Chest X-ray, PA view. Patient: 53 years old, sex M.
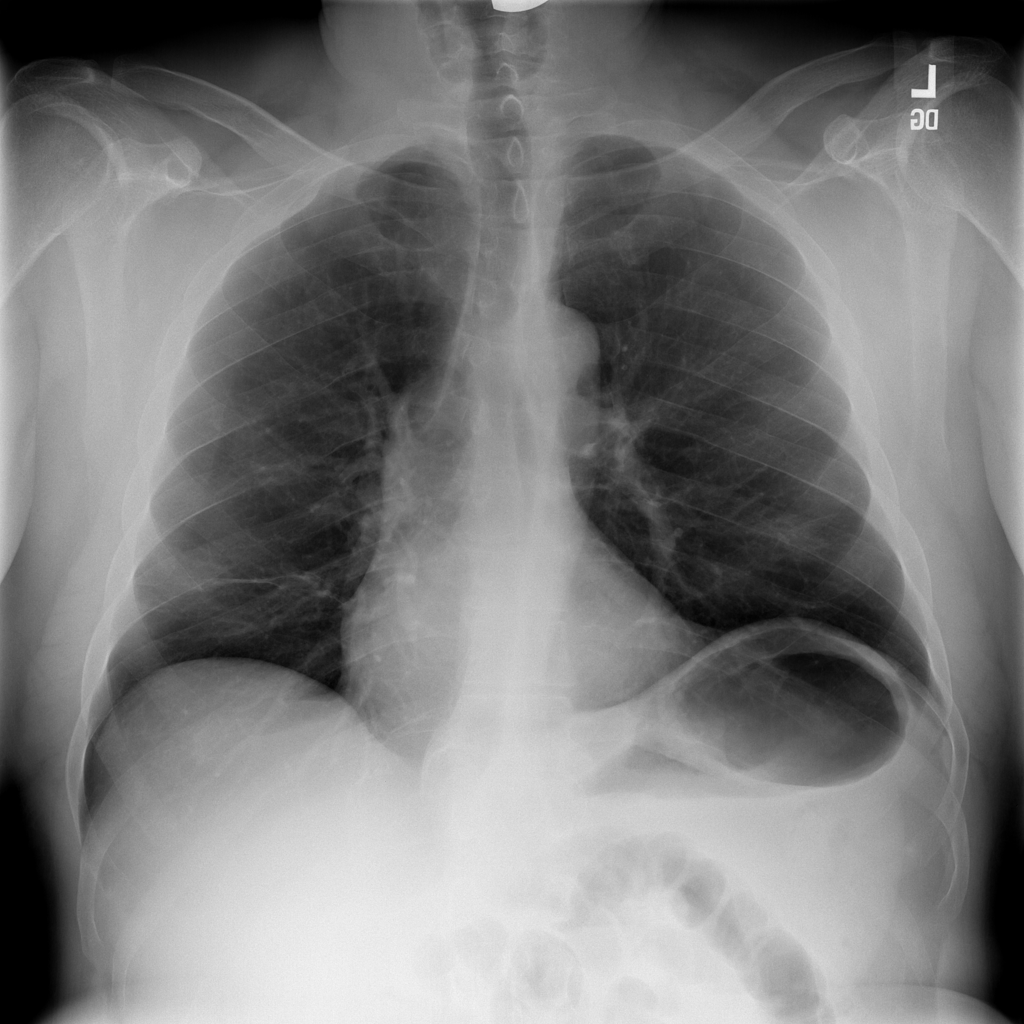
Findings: No Finding